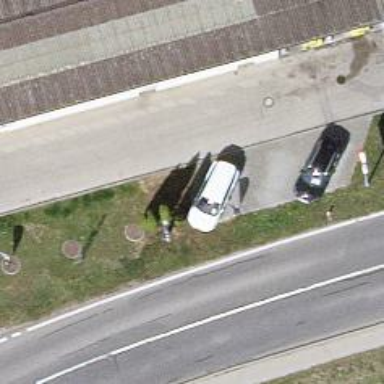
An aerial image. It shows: Charging station.